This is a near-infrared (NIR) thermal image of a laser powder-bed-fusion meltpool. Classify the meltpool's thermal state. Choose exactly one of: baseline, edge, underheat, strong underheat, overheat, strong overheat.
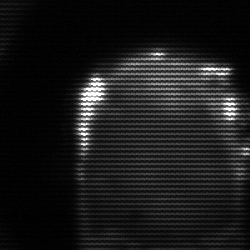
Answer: baseline